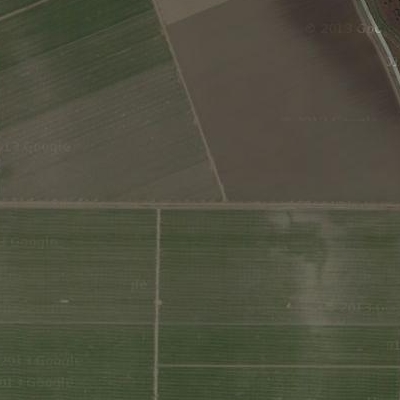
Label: bField